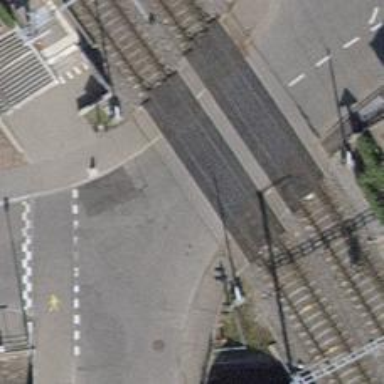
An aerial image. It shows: Full barrier level crossing on railway.